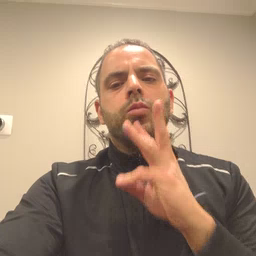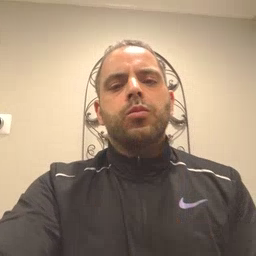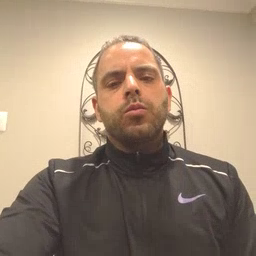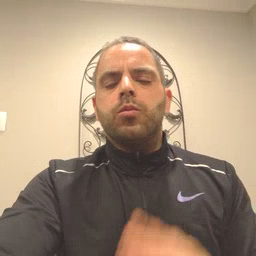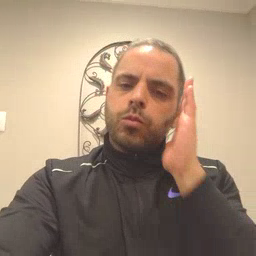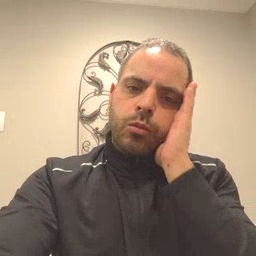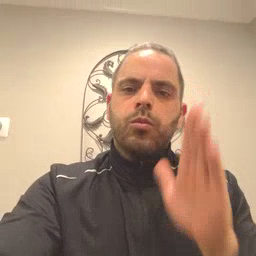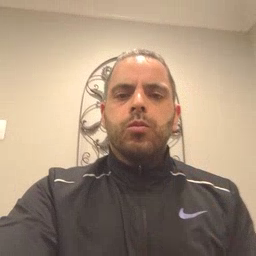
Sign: bed